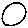
Label: circle